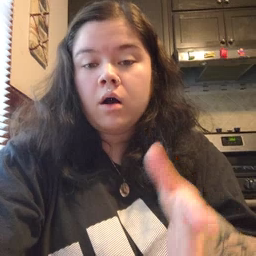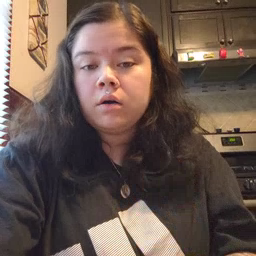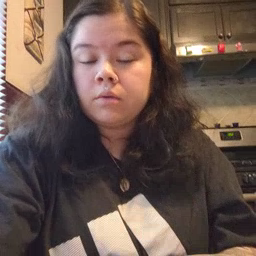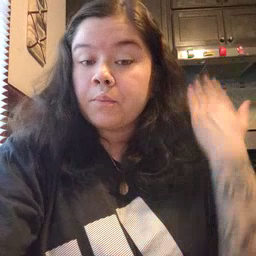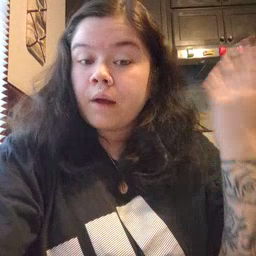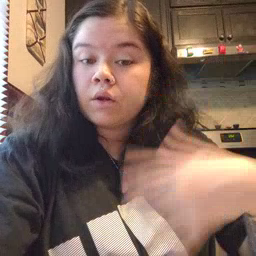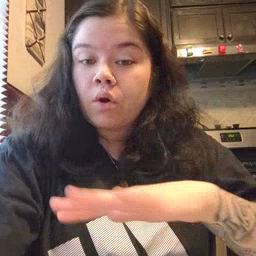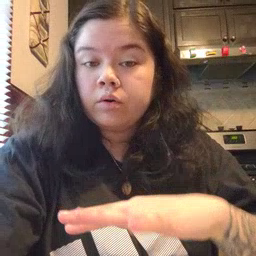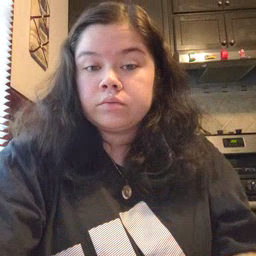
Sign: backyard